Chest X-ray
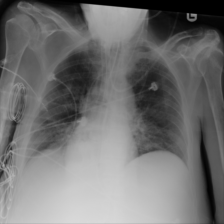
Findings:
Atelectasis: negative
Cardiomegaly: negative
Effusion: negative
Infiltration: negative
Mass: negative
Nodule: negative
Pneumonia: negative
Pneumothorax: negative
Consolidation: negative
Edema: negative
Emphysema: negative
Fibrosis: negative
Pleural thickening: negative
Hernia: negative